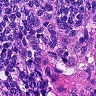
Metastatic tissue present: no